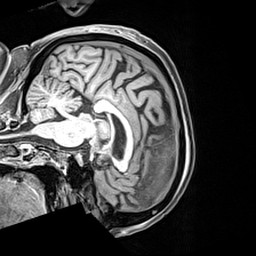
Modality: T1w
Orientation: sagittal
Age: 70
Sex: female
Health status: healthy
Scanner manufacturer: siemens
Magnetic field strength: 3 T
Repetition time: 2.4 s
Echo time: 0.00217 s